Question: I've a huge (20*10^6 nodes) network, and I would like to return a path from node a to node b, let's say of length 4. My problem is that I also need to display the children of the traversed nodes.
I can easily find a path with :
'''
public Path getPath( final Node nodeA, final Node nodeB, int depth )
{
PathFinder<Path> finder = GraphAlgoFactory.allSimplePaths(
Traversal.expanderForAllTypes(Direction.OUTGOING), depth);
Path path = finder.findSinglePath( nodeA, nodeB );
return path;
}
'''
However, I would like to have the first degree children of each traversed node too.
Problem #1 is that is not possible to add to the path.
'''
for (Node n: path.nodes()){
path.add(n.childrens())
}
'''
what is the best way to tackle this in neo4j for java?
or:
how to implement path.add()?
- I've not understood how PathExpander should work;
- I've tried with the following, but I'm stuck:
'''
public void expand_path(Node X){
final TraversalDescription TRAVERSAL = Traversal.description()
.breadthFirst()
.relationships(MyTypes.LOVE)
.evaluator(Evaluators.toDepth(1))
.uniqueness(Uniqueness.RELATIONSHIP_GLOBAL);
for (Node n :TRAVERSAL.traverse(X).nodes()){
//HELP!!!
}
}
'''
-

Thanks everyone in advance
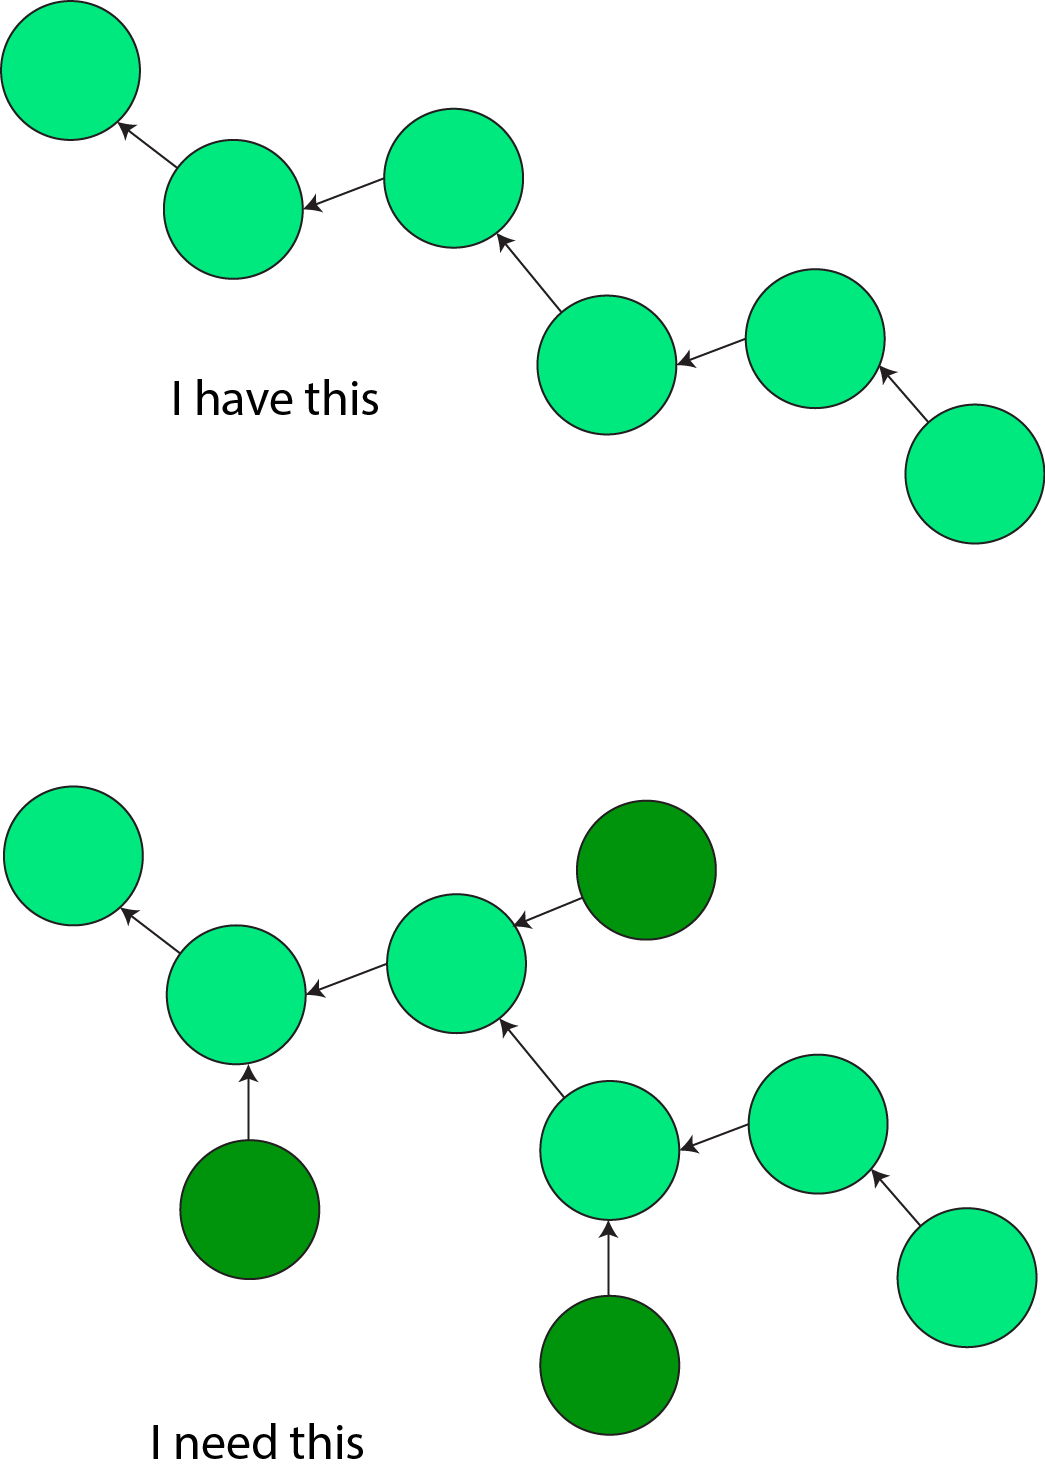
Answer: It doesn't make sense to add those children nodes to the path. As it can be seen from your second graph, the nodes on the path together with the children nodes form multiple paths rather than a single path.
There are two things I can think of that might be helpful towards your goal,
One is to get the path and iterate the nodes on the path as you already did, for each node, get the relationship for the desired type, then get the other end node(the child node) for the node on the path,
'''
for ( Node nodeOnPath : path.nodes() )
{
Relationship rel = nodeOnPath.getSingleRelationship(MyTypes.LOVE, Direction.INCOMING)
Node childNode = rel.getOtherNode(nodeOnPath)
// process the childNode
}
'''
This way you get access to each node on the path, and also its child node.
Another is to get every path that leads to the end node with the traversal framework, and extend each path with additional relationship of type "MyTypes.Love" to include the child node to the path by using .
Concretely, suppose you have two given node "a" and "d", and a path between "a" and "d", a<-b<-c<-d.
You would get the following paths and the extended paths
a<-b, a<-b<-childOfb
a<-b<-c, a<-b<-c<-childOfC
a<-b<-c<-d, a<-b<-c<-d<-childOfd
The sample code to implement this is as follows,
'''
TraversalDescription td = Traversal.description()
.depthFirst()
.relationships(RelTypes.REL, Direction.INCOMING)
.evaluator(new Evaluator() {
@Override
public Evaluation evaluate(final Path path) {
Node endNode = path.endNode();
if ( endNode.getProperty("name").equals('d') ){
return Evaluation.INCLUDE_AND_PRUNE;
}
else {
return Evaluation.INCLUDE_AND_CONTINUE;
}
}
});
for ( Path path : td.traverse(aNode) ) {
Iterator<Relationship> iter = endNode.getRelationships(RelTypes.LOVE,Direction.INCOMING).iterator();
if ( iter.hasNext() ) {
Path extendedPath = ExtendedPath.extend(path, iter.next());
for ( Node enode : extendedPath.nodes() )
System.out.print(enode.getProperty("name") + "---");
}
}
'''